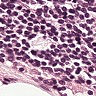
Metastatic tissue present: no